Field crop: maize
Growth stage: 1
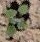
Species: chenopodium